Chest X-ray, PA view. Patient: 38 years old, sex M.
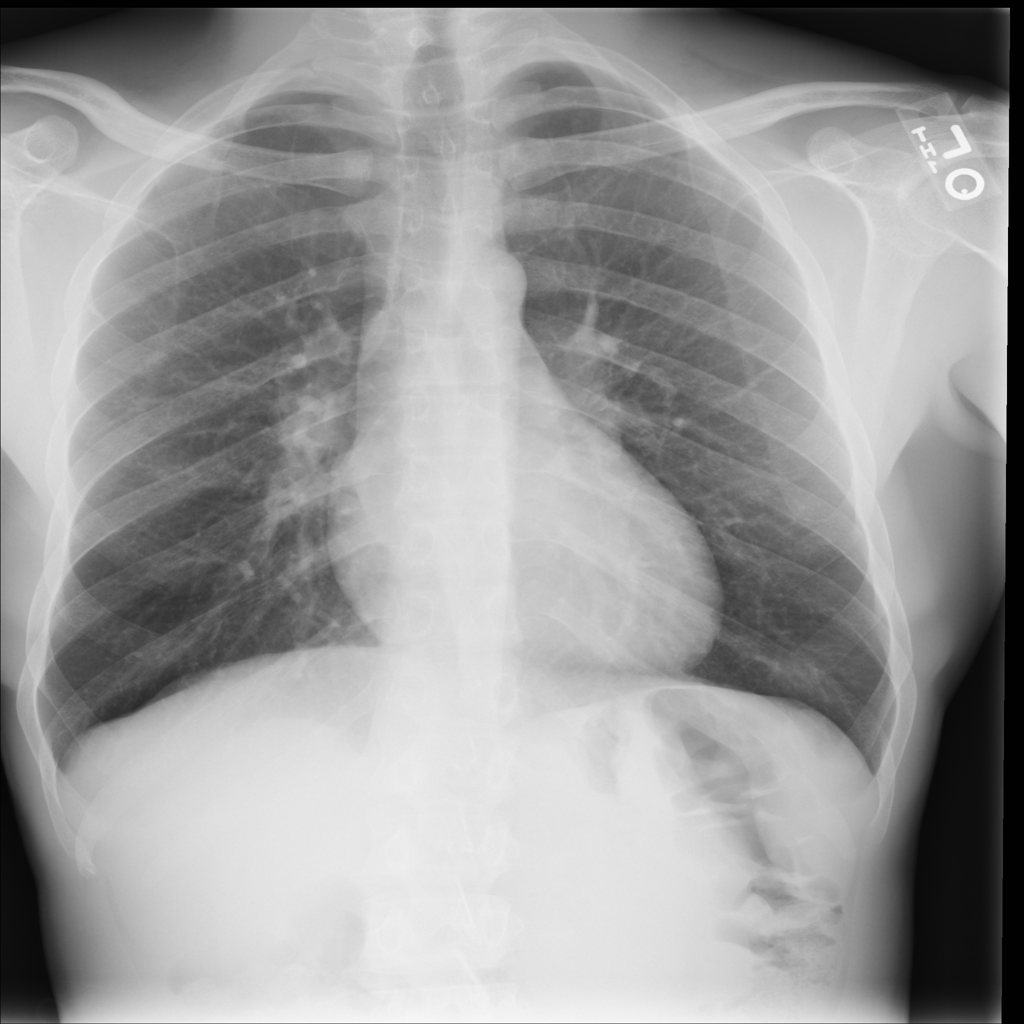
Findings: No Finding